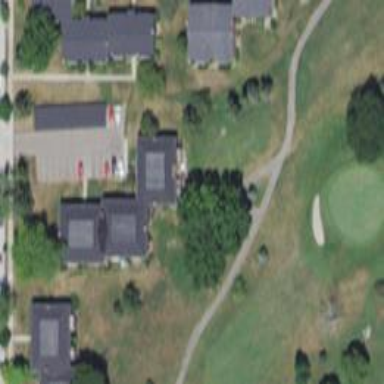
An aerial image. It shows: Footway that resembles golf path.